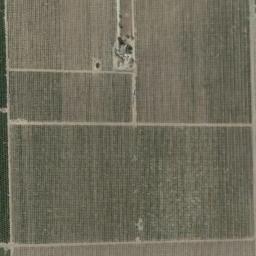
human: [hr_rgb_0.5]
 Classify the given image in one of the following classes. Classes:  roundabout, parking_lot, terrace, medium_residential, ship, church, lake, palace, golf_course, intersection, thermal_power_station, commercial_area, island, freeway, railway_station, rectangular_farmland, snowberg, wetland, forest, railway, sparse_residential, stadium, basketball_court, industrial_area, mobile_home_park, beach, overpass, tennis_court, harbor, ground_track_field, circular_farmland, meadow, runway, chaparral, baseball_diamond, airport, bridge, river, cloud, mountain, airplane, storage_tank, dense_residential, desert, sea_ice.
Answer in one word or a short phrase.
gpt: rectangular_farmland